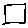
Label: square